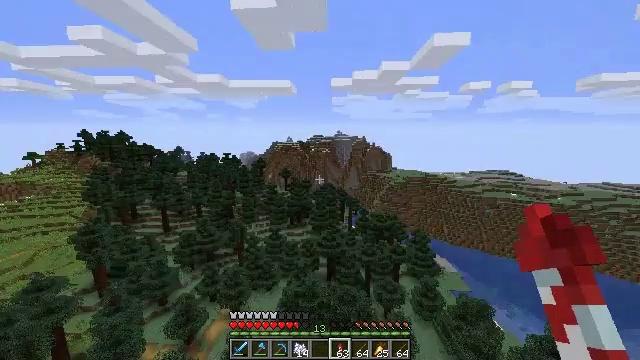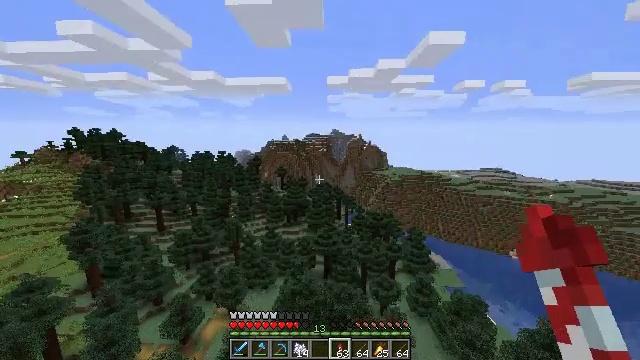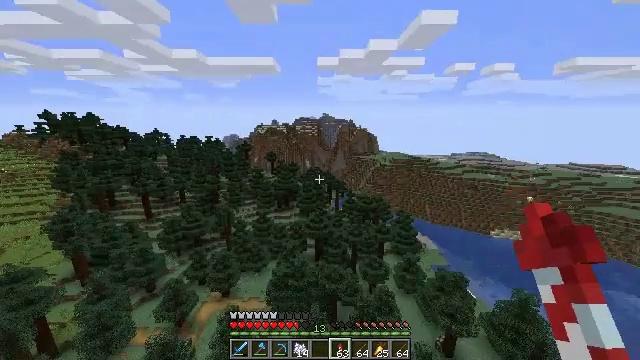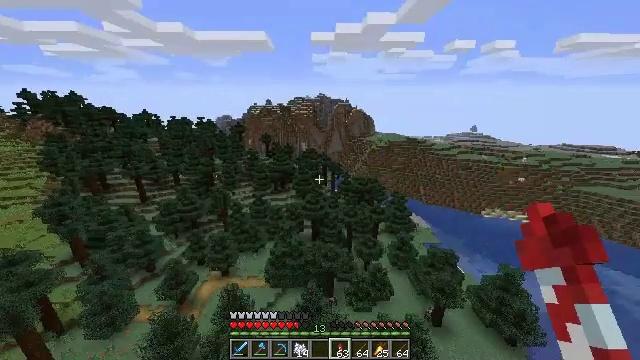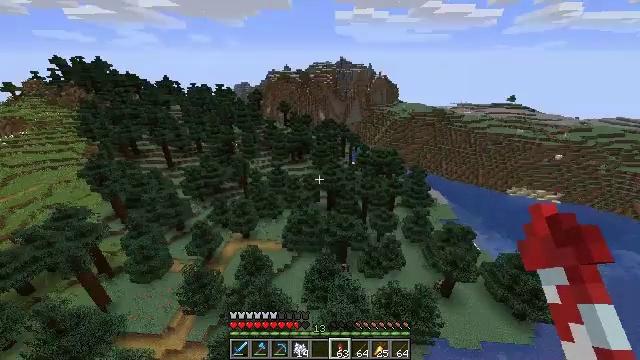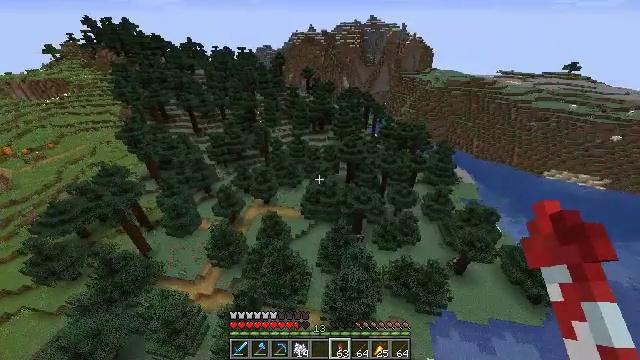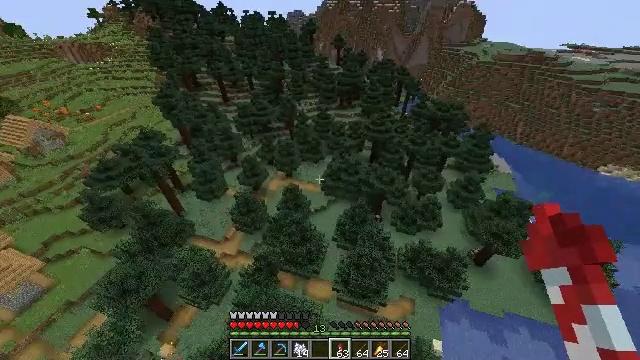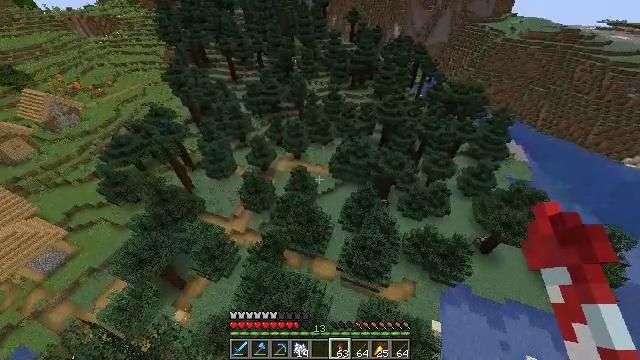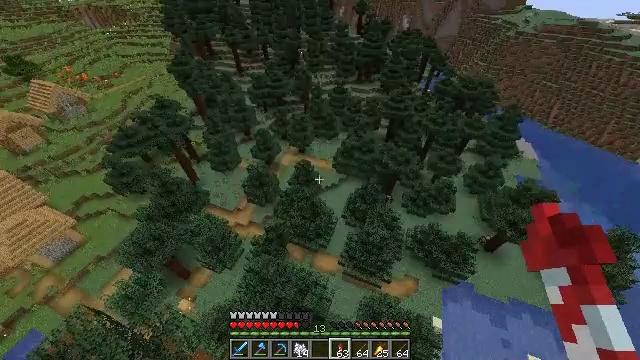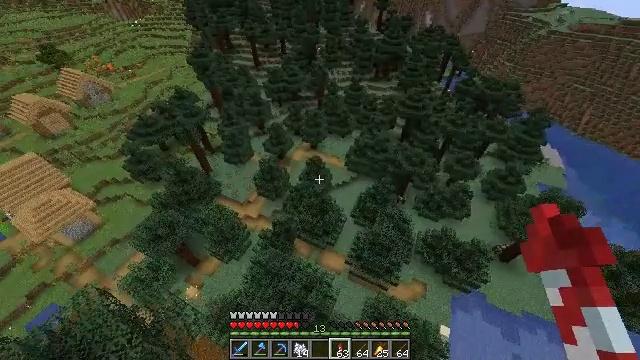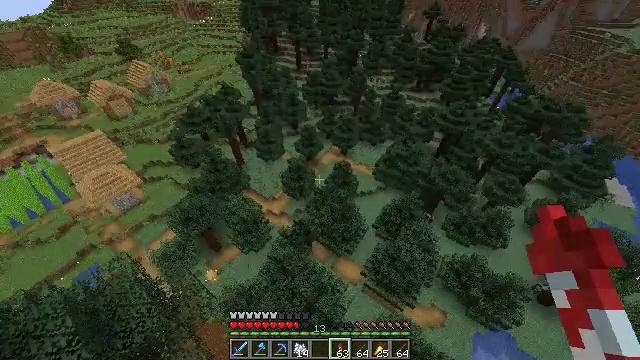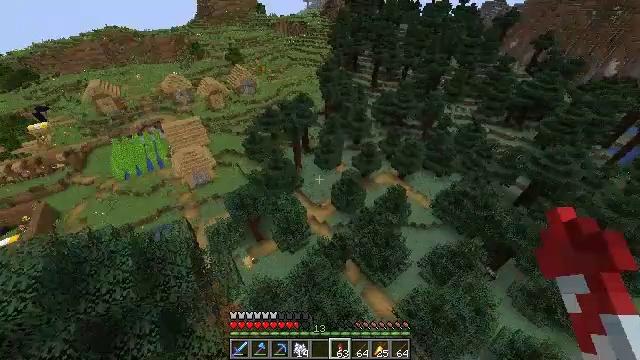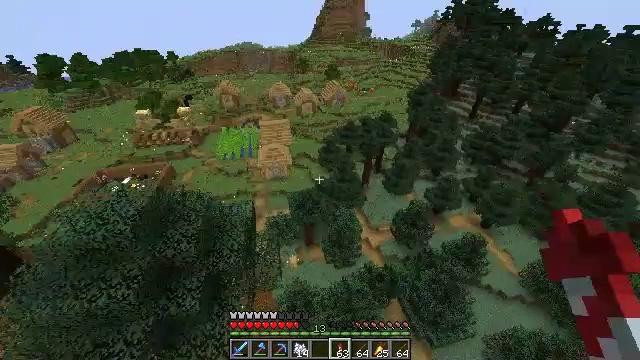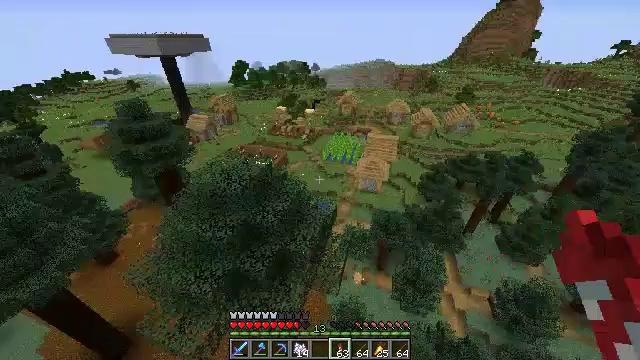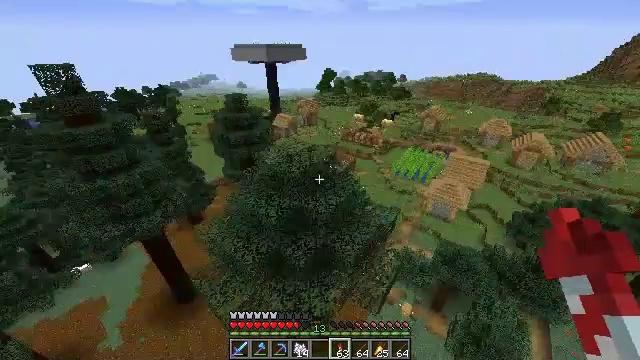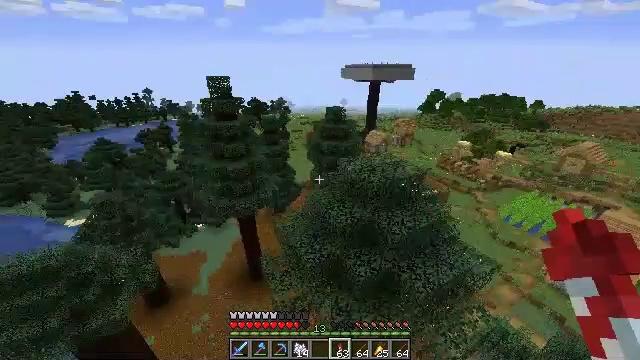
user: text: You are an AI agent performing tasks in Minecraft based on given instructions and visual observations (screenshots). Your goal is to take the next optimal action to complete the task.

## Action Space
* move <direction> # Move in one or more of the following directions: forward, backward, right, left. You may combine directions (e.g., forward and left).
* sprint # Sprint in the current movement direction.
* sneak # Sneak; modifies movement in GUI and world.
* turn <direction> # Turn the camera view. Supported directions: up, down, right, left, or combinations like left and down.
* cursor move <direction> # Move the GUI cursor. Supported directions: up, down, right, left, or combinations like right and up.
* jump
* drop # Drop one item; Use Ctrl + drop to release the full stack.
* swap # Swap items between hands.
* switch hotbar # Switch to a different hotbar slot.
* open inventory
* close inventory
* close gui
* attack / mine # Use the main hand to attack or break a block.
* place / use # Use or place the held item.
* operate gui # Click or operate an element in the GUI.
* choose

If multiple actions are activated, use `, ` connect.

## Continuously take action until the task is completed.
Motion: motion action
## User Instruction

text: Collect spruce leaves for landscaping.
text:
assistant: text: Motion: move forward, sprint, turn right, jump
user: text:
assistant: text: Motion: move forward, sprint, turn right and down, jump
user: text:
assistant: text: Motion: move forward, sprint, turn right and down, jump
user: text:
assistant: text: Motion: move forward, sprint, turn left and down, jump
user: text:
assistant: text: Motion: move forward, sprint, turn left and down, jump
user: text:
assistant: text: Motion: move forward, sprint, turn left and down, jump
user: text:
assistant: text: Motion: move forward, sprint, turn left and down, jump
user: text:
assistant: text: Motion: move forward, sprint, turn left and down, jump
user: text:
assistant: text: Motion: move forward, sprint, turn left, jump
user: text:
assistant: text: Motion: move forward, sprint, turn left and up, jump
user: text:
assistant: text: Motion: move forward, sprint, turn left and up, jump
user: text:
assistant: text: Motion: move forward, sprint, turn left and up, jump
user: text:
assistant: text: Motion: move forward, sprint, turn left and up, jump
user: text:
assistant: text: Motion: move forward, sprint, turn left and up, jump
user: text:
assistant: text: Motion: move forward, sprint, turn left and up, jump
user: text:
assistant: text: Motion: move forward, sprint, turn left, jump
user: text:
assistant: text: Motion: move forward, sprint, turn left, jump
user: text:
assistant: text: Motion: move forward, sprint, turn left and up, jump
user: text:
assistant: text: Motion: move forward, sprint, jump
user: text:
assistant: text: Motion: move forward, sprint, jump
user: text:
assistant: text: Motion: move forward, sprint, jump
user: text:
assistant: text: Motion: move forward, sprint, jump
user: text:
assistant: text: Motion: move forward, sprint, turn right and up, jump
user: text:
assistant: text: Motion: move forward, sprint, turn right and up, jump
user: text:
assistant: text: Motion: move forward, sprint, turn right and up, jump
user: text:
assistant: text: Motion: move forward, sprint, turn right and up, jump
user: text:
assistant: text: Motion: move forward, sprint, turn right, jump
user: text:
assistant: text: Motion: move forward, sprint, turn right and up, jump
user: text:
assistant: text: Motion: move forward, sprint, jump
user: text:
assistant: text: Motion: move forward, sprint, turn right, jump